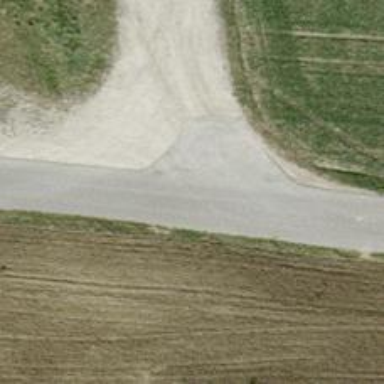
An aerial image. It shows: Paved track road with grade1 track type.